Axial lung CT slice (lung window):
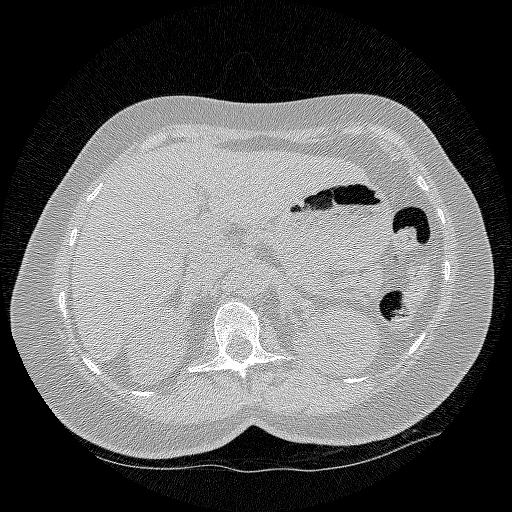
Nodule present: no